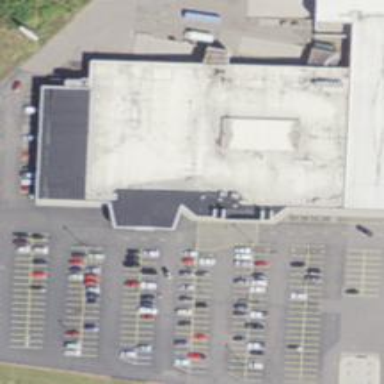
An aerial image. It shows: Post office.